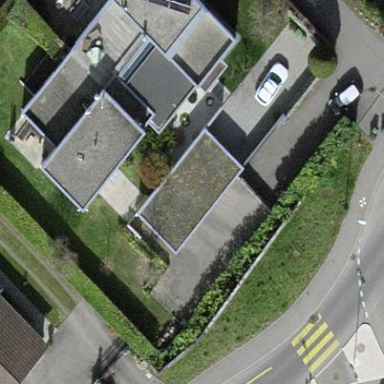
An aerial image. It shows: Garage building.